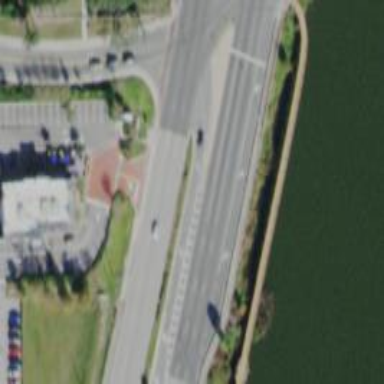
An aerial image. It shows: Crossing road.